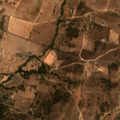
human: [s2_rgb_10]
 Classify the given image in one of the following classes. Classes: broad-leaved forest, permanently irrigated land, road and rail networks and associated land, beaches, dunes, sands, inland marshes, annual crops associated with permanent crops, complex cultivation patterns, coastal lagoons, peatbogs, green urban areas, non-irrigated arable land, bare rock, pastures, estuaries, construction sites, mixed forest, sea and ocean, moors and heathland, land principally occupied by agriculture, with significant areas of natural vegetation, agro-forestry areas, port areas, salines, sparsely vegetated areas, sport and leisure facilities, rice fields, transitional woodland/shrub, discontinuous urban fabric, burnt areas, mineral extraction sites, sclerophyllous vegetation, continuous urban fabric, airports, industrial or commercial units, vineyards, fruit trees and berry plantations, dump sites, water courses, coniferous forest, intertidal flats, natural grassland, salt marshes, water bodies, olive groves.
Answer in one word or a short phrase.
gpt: olive groves, complex cultivation patterns, land principally occupied by agriculture, with significant areas of natural vegetation, broad-leaved forest